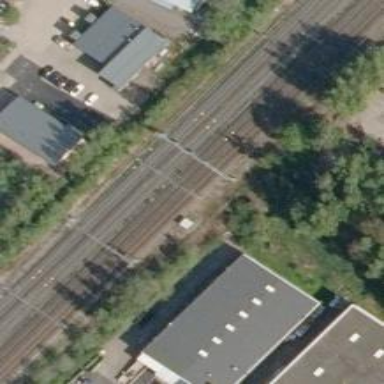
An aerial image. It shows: Railway signal.